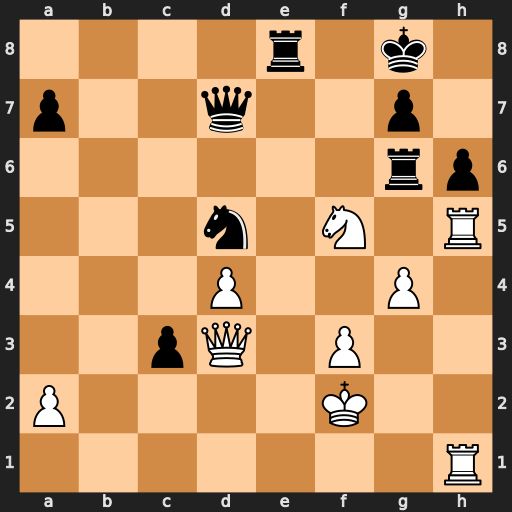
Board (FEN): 4r1k1/p2q2p1/6rp/3n1N1R/3P2P1/2pQ1P2/P4K2/7R
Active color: w
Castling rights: -
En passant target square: -
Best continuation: Nxh6+ Rxh6 Rxh6 gxh6 Qg6+ Kf8 Rxh6 Qb5 Rh8+ Ke7 Qe4+ Kd8 Rxe8+ Qxe8 Qxd5+